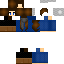
A male human skin with medium skin, wearing brown long hair dressed in a blue hoodie and brown pants, featuring a closed mouth.